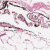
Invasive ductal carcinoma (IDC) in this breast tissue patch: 0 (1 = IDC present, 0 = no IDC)